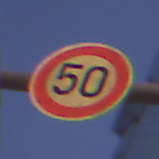
Verkehrszeichen: Geschwindigkeit50
Umgebung: Outdoor, Urban
Tageszeit: Night
Wetter: PartlyCloudy
Licht: Artificial
Jahreszeit: NotSpecified
Kontrast: HighContrast